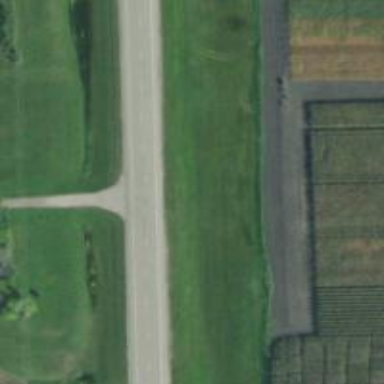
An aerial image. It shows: Secondary road with asphalt surface.